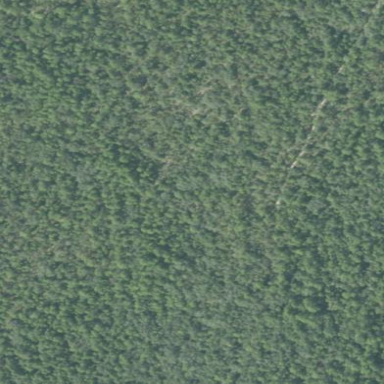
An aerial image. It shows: Mixed woodland area with various types of leaves.